Question: Given the following main:
'''
public static void main(String[] args) {
System.out.println("System.out.println");
Logger.getGlobal().setLevel(Level.INFO);
Logger.getGlobal().log(Level.INFO, "Logger.INFO");
}
'''
I get the following output:

If there a way to get a better output for Logger? I would much prefer a single line output and a coherent color highlighting (SEVERE=red, INFO=green, ... like logcat for Android basically).
Thanks
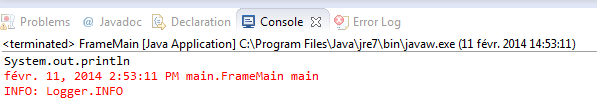
Answer: I use the eclipse plugin <URL>
With smple regex you can change the (foreground|background)color of the whole line or just use different color for each group of the line.